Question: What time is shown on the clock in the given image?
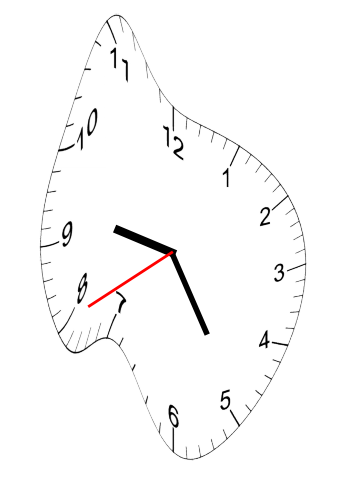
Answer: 09:24:40